Interaction volume radius: 10 \u00c5
Interaction volume height: 10 \u00c5
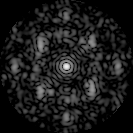
Disorder parameter: 0.5327